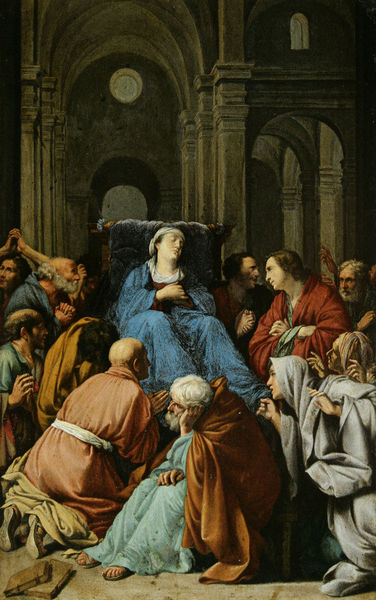
Titel: Der Tod Mariens
Künstler: Carlo Saraceni
Standort: München
Institution: Bayerische Staatsgemäldesammlungen
Schlagwörter: blau, dunkel, gemälde, gruppe, hand, mann, schatten, schlaf, umhang, frauen, gelb, menschen, ocker, sitzen, braun, fenster, finger, frau, grau, haar, hell, hintergrund, kleid, licht, männer, orange, profil, raum, schwarz, stuhl, säule, säulen, weiss, ölbild, blick, gürtel, rot, schleier, hochformat, malerei, versammlung, bart, architektur, bibel, falten, johannes, tod, tot, tragen, trauer, hände, kirche, boden, gewand, interieur, kutte, mantel, sessel, gewänder, innen, kind, gotik, rund, lächeln, füße, bücher, liegen, schlafen, schlafend, sitz, bogen, alter mann, schuhe, pilaster, saal, rundbogen, stille, laut, romantik, historienbild, kissen, thron, gefaltet, glatze, bett, sandalen, tor, halle, bögen, barfuss, gewölbe, antike, krank, buch, denken, burg, knien, nonne, mäntel, beten, gebet, geschlossene augen, arkaden, rom, sandale, rosette, sterben, krankheit, leiden, schmerz, dramatik, betende, priester, mönch, geistliche, mönche, umhänge, kutten, tempel, heilige, anbeten, jünger, heilig, maria, anbetung, beweinung, bitte, petrus, rundform, christentum, alte menschen, bitten, klagen, marientod, kapuze, sorge, basilika, rufen, gottesmutter, arkatur, okulus, kiche, sterbebett, füse, apostel, hinknien, anflehen, passion, klage, bare, flaten, tod mariens, altmodisch, anbete, beklagen, hellbalus, mhänge, baare, bert, tod maria